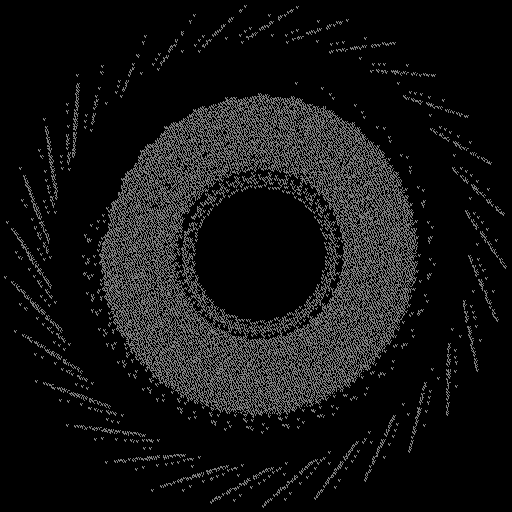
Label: sunflower